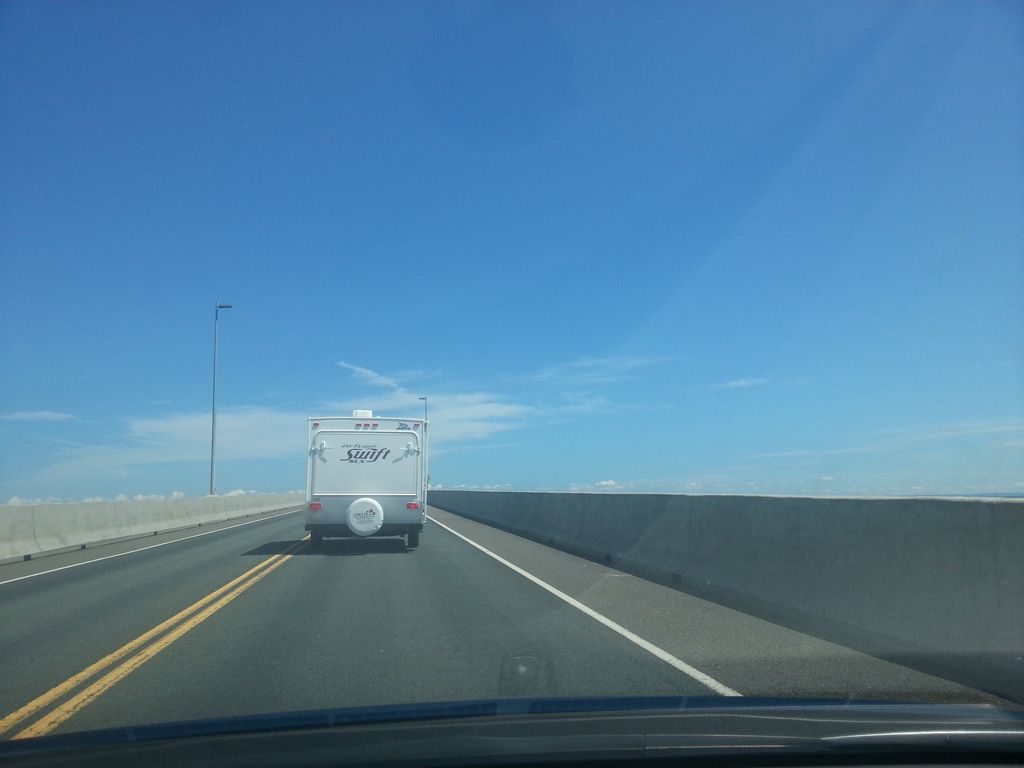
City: charlottetown